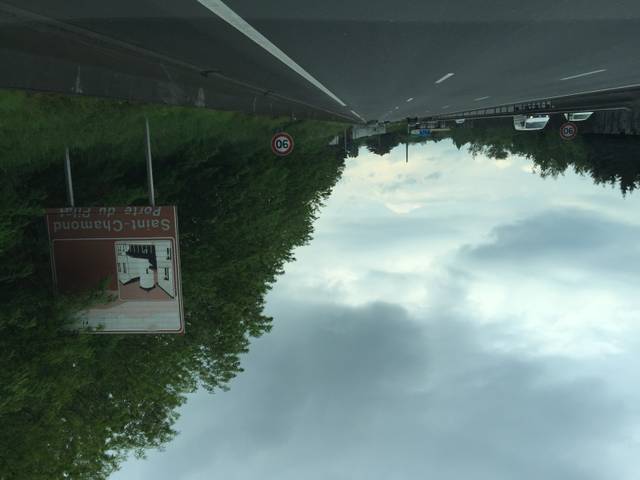
Region: France
Coordinates: 45.462, 4.49